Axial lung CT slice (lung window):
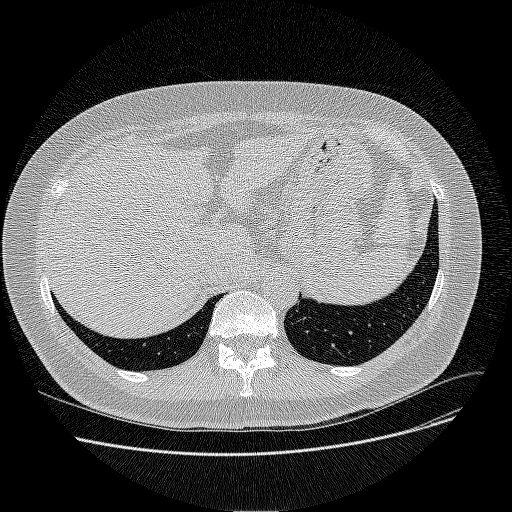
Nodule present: no